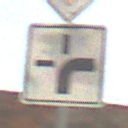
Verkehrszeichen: VerlaufVorfahrtsstrasse3
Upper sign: Vorfahrtsstrasse
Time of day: Midday
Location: Outdoor (Suburban)
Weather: PartlyCloudy
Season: NotSpecified
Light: Natural